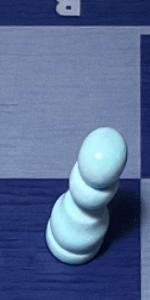
Label: Pawn_White